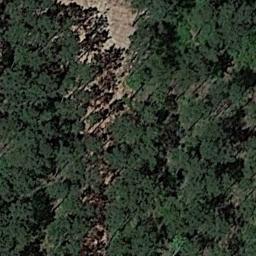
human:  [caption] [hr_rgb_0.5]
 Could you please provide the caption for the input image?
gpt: There is a winding path in this forest .

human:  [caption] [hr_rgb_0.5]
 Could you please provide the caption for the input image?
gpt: The forest is on the bare land .

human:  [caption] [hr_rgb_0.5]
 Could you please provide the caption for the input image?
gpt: The forest has a lot of dense dark green trees and a road goes through the forest .

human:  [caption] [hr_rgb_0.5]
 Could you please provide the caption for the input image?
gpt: Many green trees are in a forest .

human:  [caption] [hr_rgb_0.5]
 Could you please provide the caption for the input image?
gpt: There are some brown bare land in a green forest .